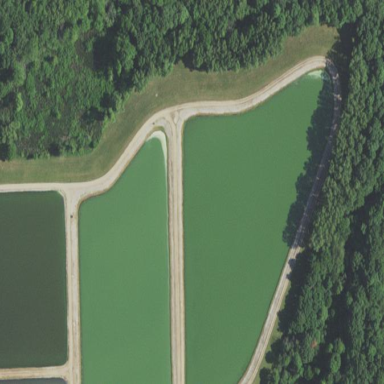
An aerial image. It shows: Wastewater basin surrounded by water.